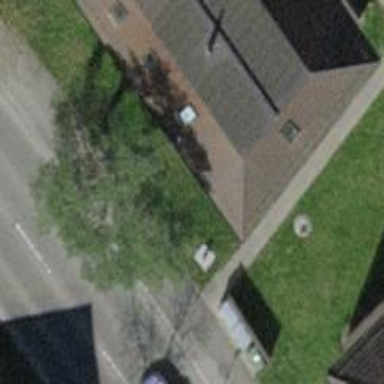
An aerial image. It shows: Urban tree with needleleaved evergreen leaves.